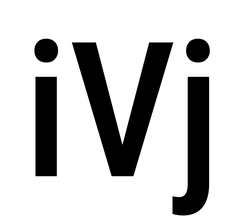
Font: Roboto_Condensed_Medium